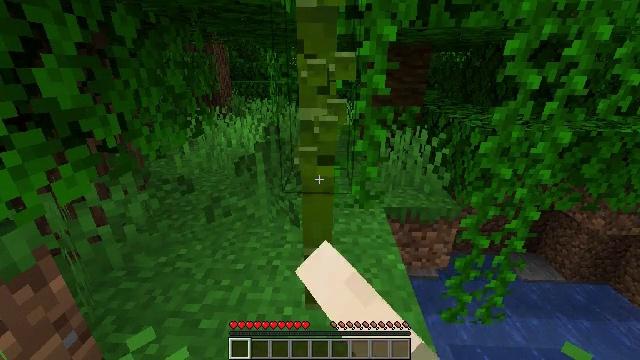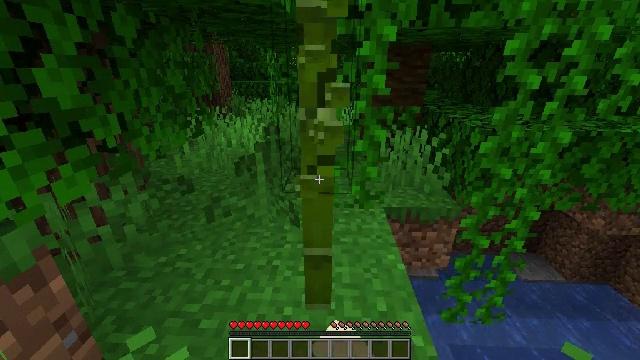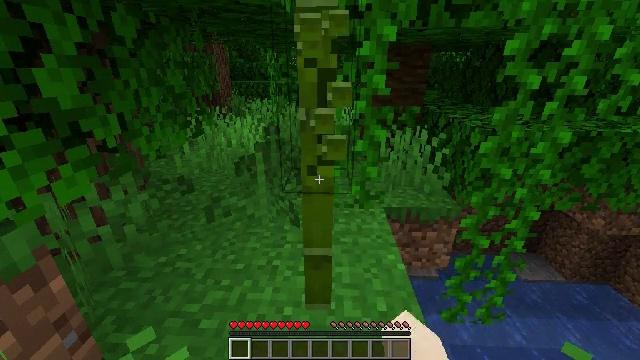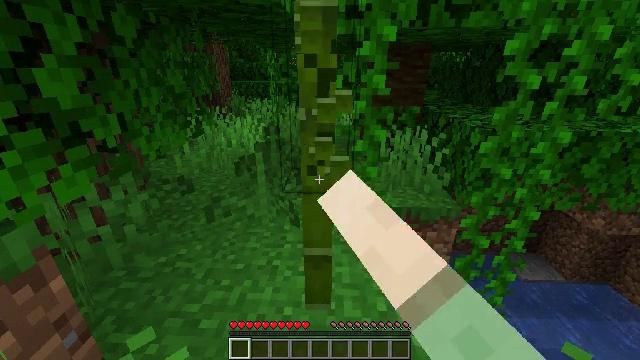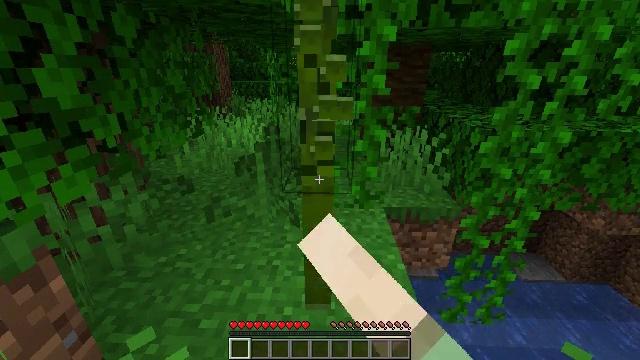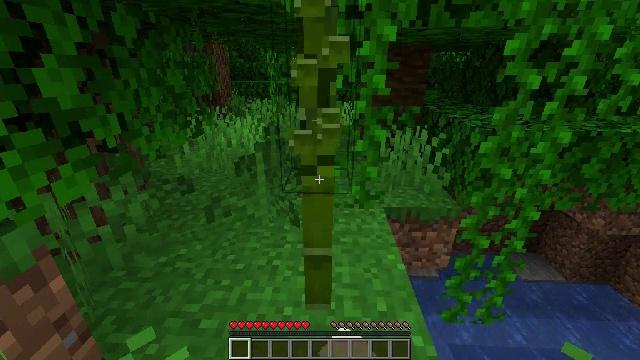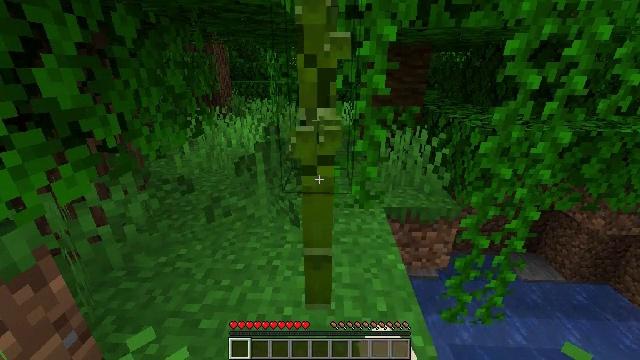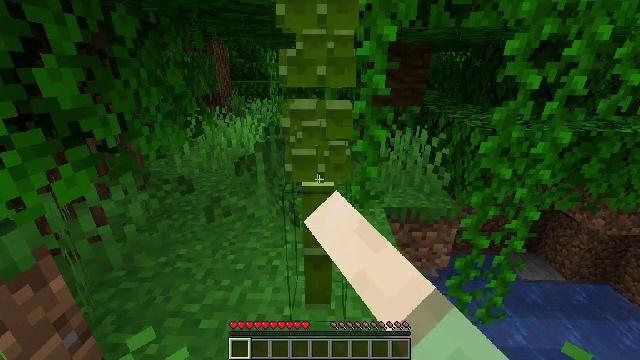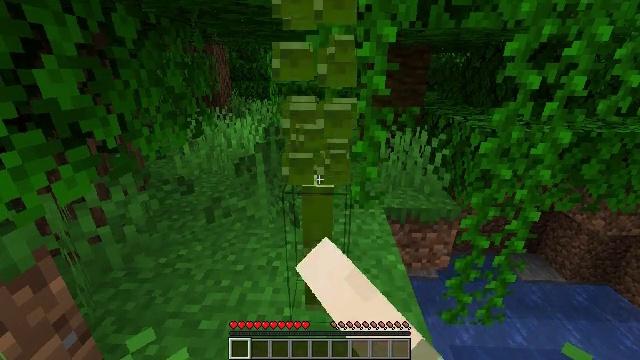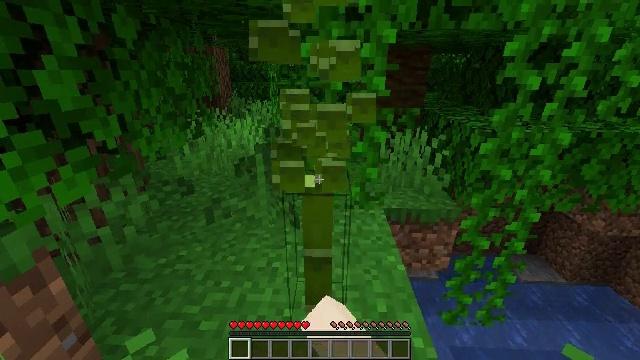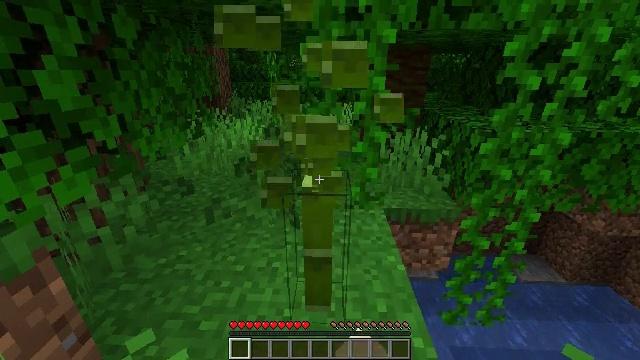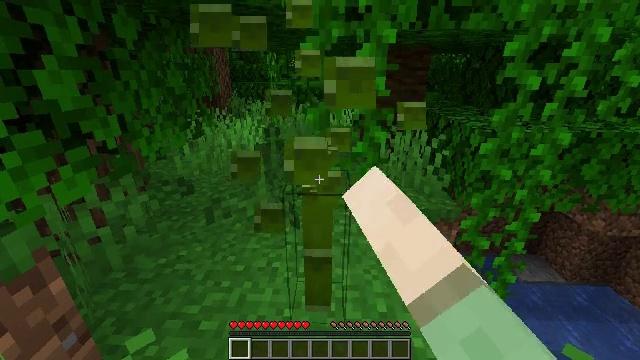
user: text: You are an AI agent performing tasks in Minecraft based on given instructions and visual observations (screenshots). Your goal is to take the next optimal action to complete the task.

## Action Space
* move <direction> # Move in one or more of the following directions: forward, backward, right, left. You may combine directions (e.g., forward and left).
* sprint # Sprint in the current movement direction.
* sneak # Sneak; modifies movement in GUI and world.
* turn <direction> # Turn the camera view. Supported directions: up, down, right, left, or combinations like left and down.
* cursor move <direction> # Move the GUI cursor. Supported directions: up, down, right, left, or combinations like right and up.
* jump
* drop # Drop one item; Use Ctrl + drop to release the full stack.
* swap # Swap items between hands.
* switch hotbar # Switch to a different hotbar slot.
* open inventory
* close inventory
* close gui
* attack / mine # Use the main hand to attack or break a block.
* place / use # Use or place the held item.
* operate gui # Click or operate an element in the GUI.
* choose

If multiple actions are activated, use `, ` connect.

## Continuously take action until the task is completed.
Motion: motion action
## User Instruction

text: Mine bamboo with your hand.
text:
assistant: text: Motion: attack / mine
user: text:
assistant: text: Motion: attack / mine
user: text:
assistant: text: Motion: attack / mine
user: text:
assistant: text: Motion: attack / mine
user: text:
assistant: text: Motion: attack / mine
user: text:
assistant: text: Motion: attack / mine
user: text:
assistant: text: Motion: attack / mine
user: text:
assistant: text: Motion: attack / mine
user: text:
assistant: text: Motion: attack / mine
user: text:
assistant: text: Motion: attack / mine
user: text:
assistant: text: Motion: attack / mine
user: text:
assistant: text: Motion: attack / mine